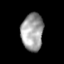
Tissue: skin
Cell type: Epithelial cells
Senescence score: 0.6769
Nuclear area (px): 800
Mean DAPI intensity: 161.074